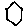
Label: hexagon